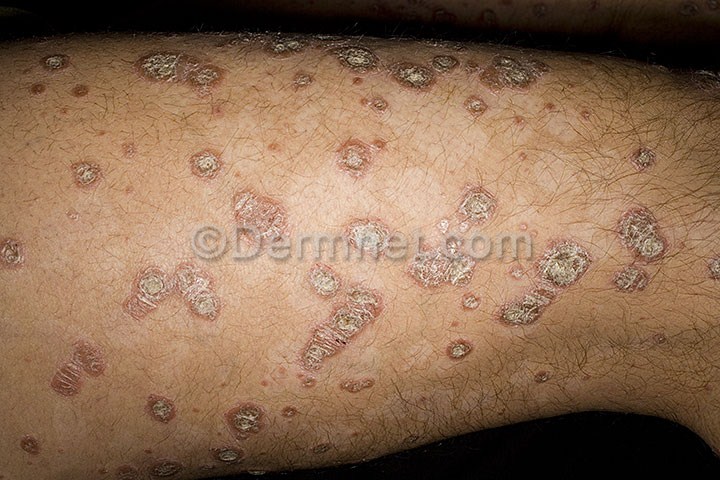
Disease: Psoriasis pictures Lichen Planus and related diseases